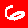
Digit: 6